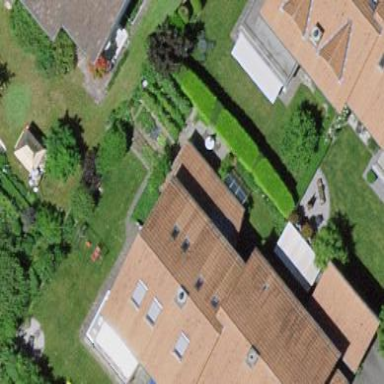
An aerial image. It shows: Residential building with gabled roof.